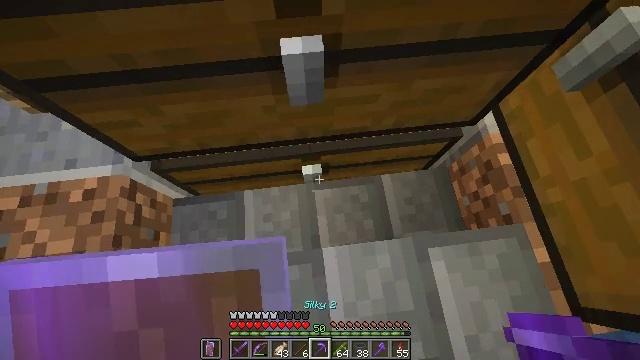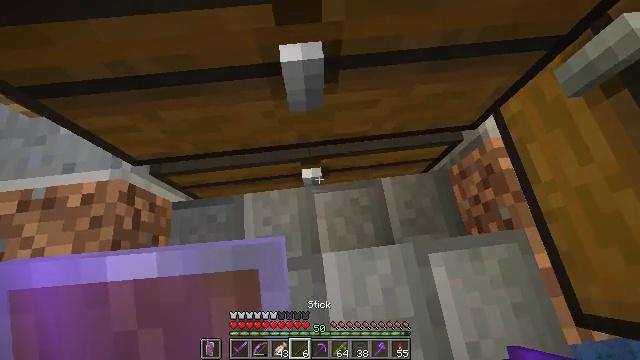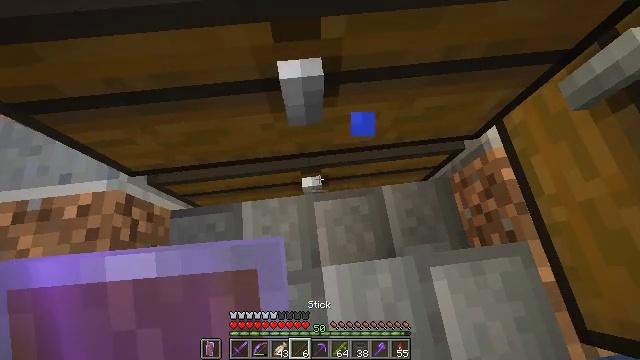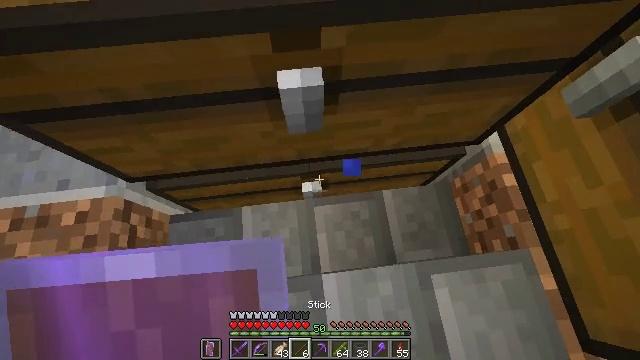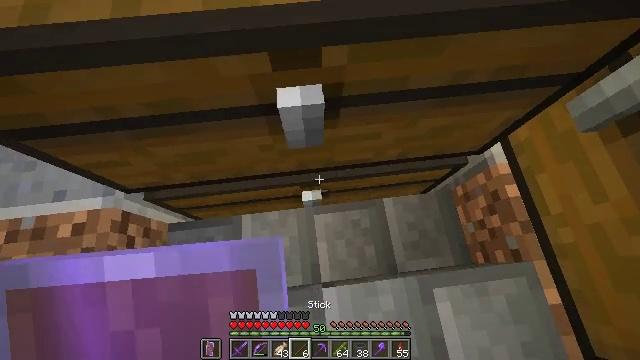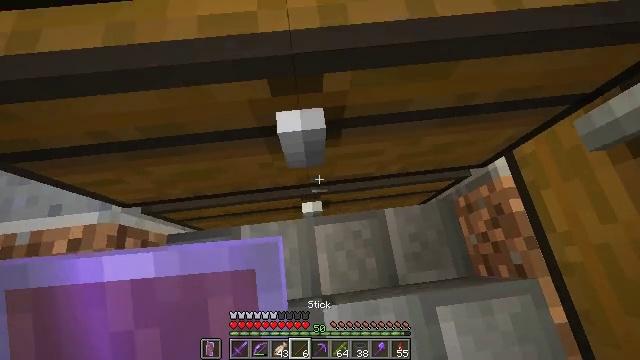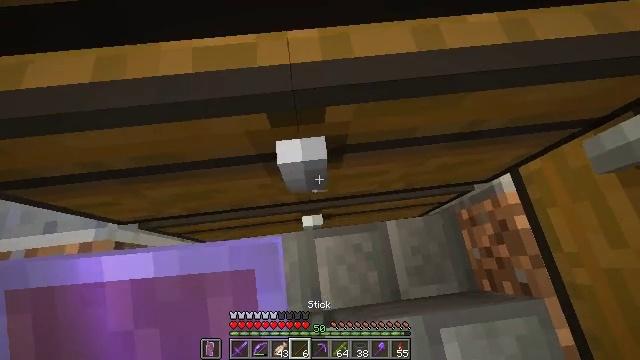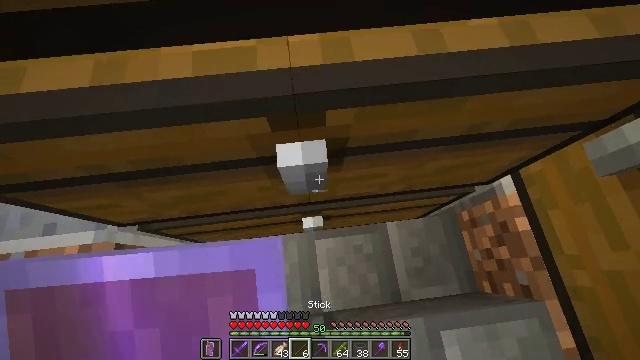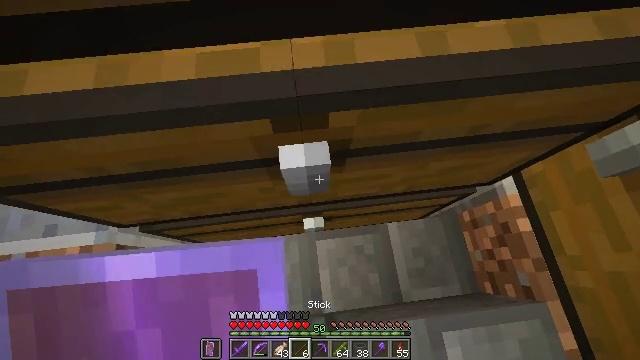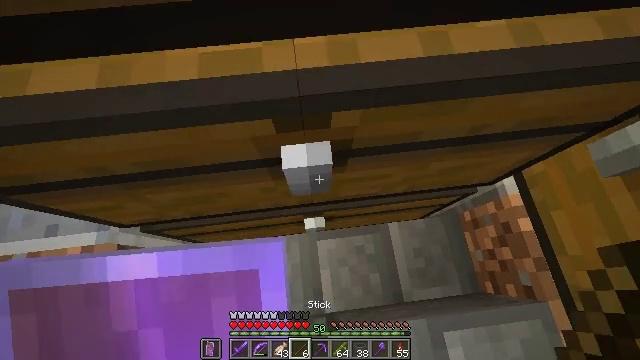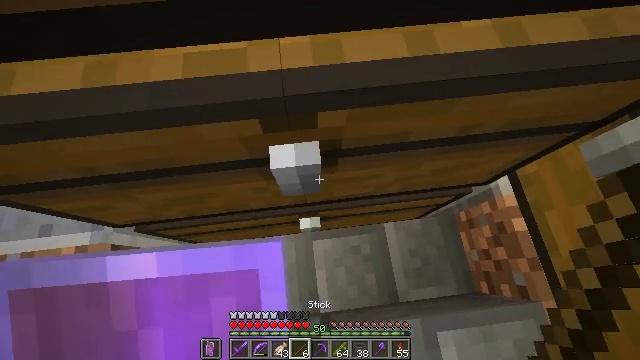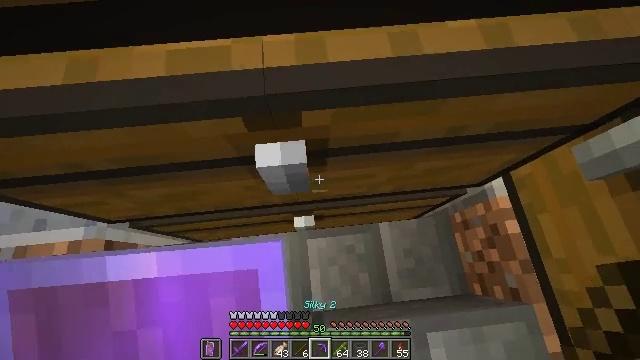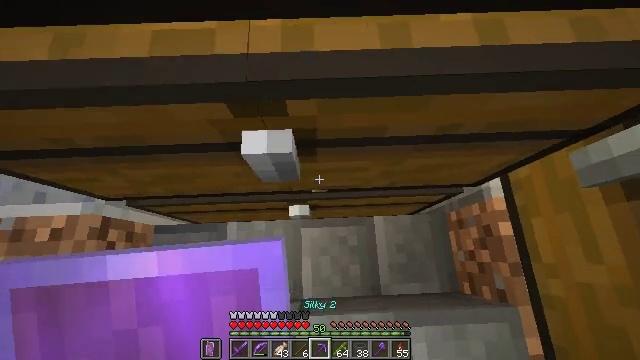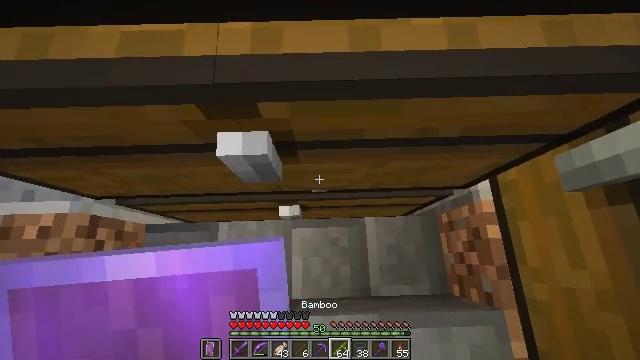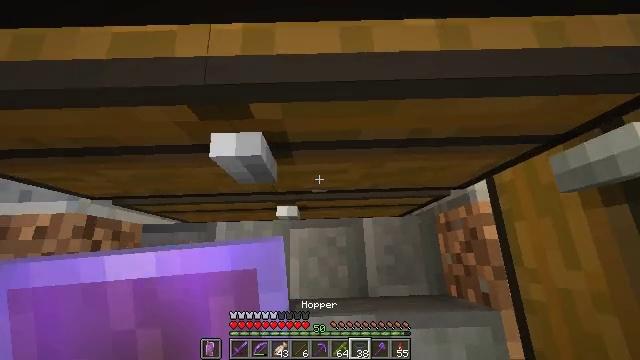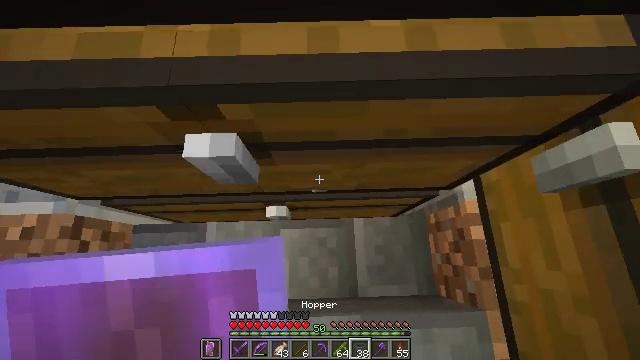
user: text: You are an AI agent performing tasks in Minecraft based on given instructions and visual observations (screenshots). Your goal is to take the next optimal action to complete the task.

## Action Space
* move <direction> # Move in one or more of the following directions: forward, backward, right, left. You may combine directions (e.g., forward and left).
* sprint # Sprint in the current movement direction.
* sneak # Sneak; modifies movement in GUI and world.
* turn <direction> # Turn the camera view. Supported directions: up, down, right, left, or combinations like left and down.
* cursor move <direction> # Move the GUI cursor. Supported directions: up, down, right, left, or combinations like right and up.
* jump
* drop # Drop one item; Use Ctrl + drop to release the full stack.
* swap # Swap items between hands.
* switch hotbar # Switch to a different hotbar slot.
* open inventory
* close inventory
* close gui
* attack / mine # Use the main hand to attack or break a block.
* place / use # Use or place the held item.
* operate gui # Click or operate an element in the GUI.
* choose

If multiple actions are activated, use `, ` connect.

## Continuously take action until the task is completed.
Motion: motion action
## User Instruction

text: Attack the chest to pick it up.
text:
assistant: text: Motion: move forward, sneak
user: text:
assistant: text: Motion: move forward, sneak
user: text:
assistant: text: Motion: move forward, sneak
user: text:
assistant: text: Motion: move forward, sneak
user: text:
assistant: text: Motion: move forward, sneak
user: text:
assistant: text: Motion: move forward, sneak
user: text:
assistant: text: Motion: sneak
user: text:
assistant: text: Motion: sneak
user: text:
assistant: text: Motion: sneak
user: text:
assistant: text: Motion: move right, sneak
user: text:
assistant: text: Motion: move right, sneak
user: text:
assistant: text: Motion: move right, sneak, turn left and down
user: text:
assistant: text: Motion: move forward and move right, sneak
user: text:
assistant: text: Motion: move forward and move right, sneak
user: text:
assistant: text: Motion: move forward and move right, sneak
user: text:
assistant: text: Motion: move forward and move right, sneak
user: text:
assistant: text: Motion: move forward and move right, sneak
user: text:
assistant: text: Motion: move forward and move right, sneak
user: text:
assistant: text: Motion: move forward and move right, sneak
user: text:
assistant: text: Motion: move forward, sneak
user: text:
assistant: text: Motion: sneak
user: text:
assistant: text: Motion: sneak
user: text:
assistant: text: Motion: sneak
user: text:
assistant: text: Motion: sneak
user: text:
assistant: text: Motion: sneak
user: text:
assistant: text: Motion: sneak, turn left
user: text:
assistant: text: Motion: sneak, turn left
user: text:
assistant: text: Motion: sneak, turn left
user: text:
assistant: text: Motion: sneak, turn left and down
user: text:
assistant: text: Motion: sneak, turn left and down